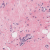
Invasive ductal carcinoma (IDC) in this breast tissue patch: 0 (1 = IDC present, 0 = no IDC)